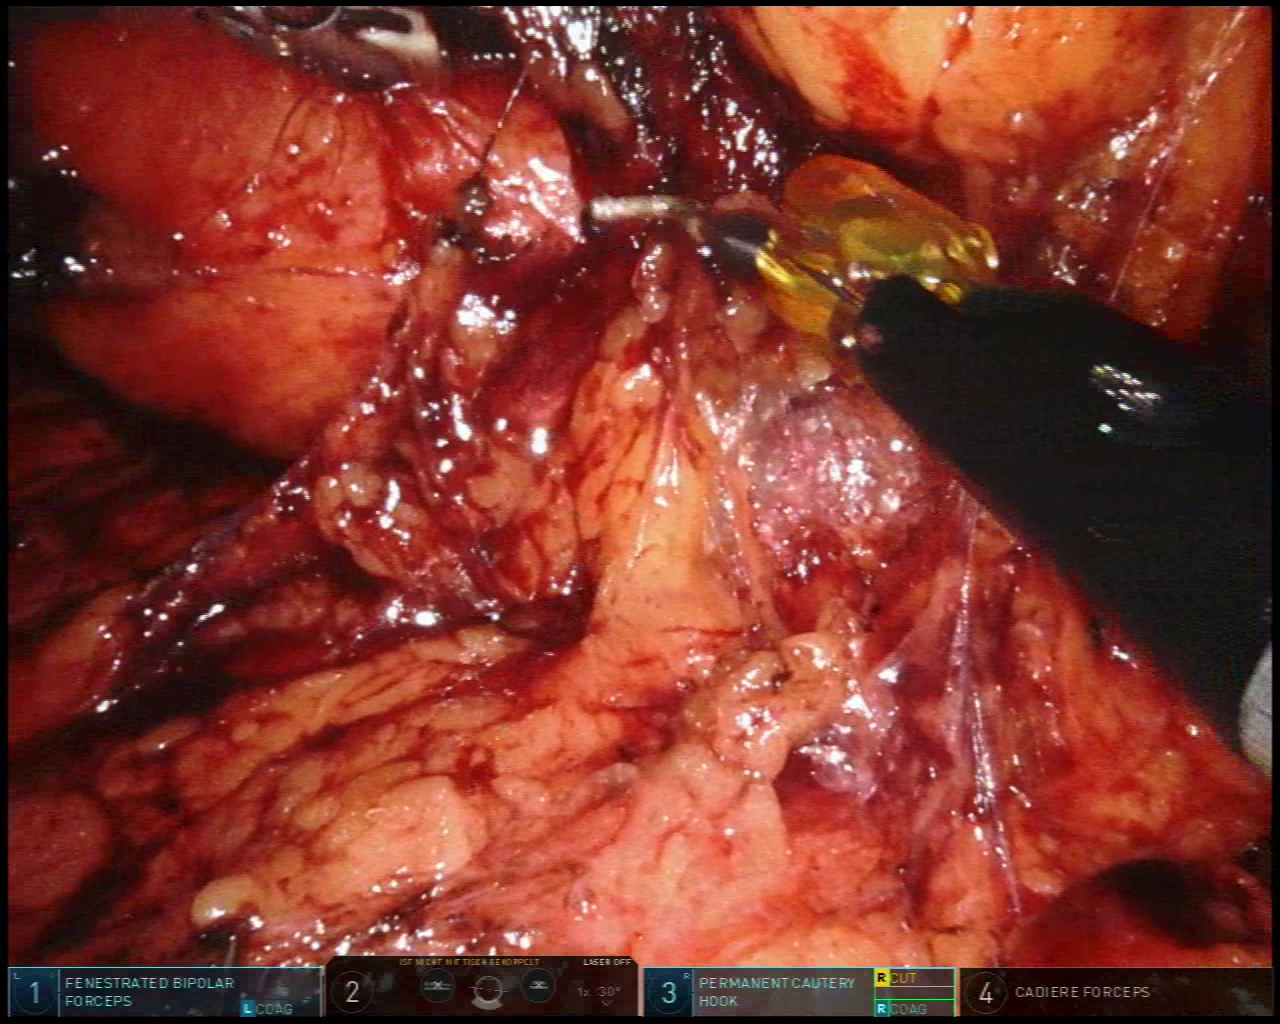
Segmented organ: ureter
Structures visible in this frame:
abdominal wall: no
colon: no
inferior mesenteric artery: no
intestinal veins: no
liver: no
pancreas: no
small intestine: no
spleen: no
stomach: no
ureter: yes
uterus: no
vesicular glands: no